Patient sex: F
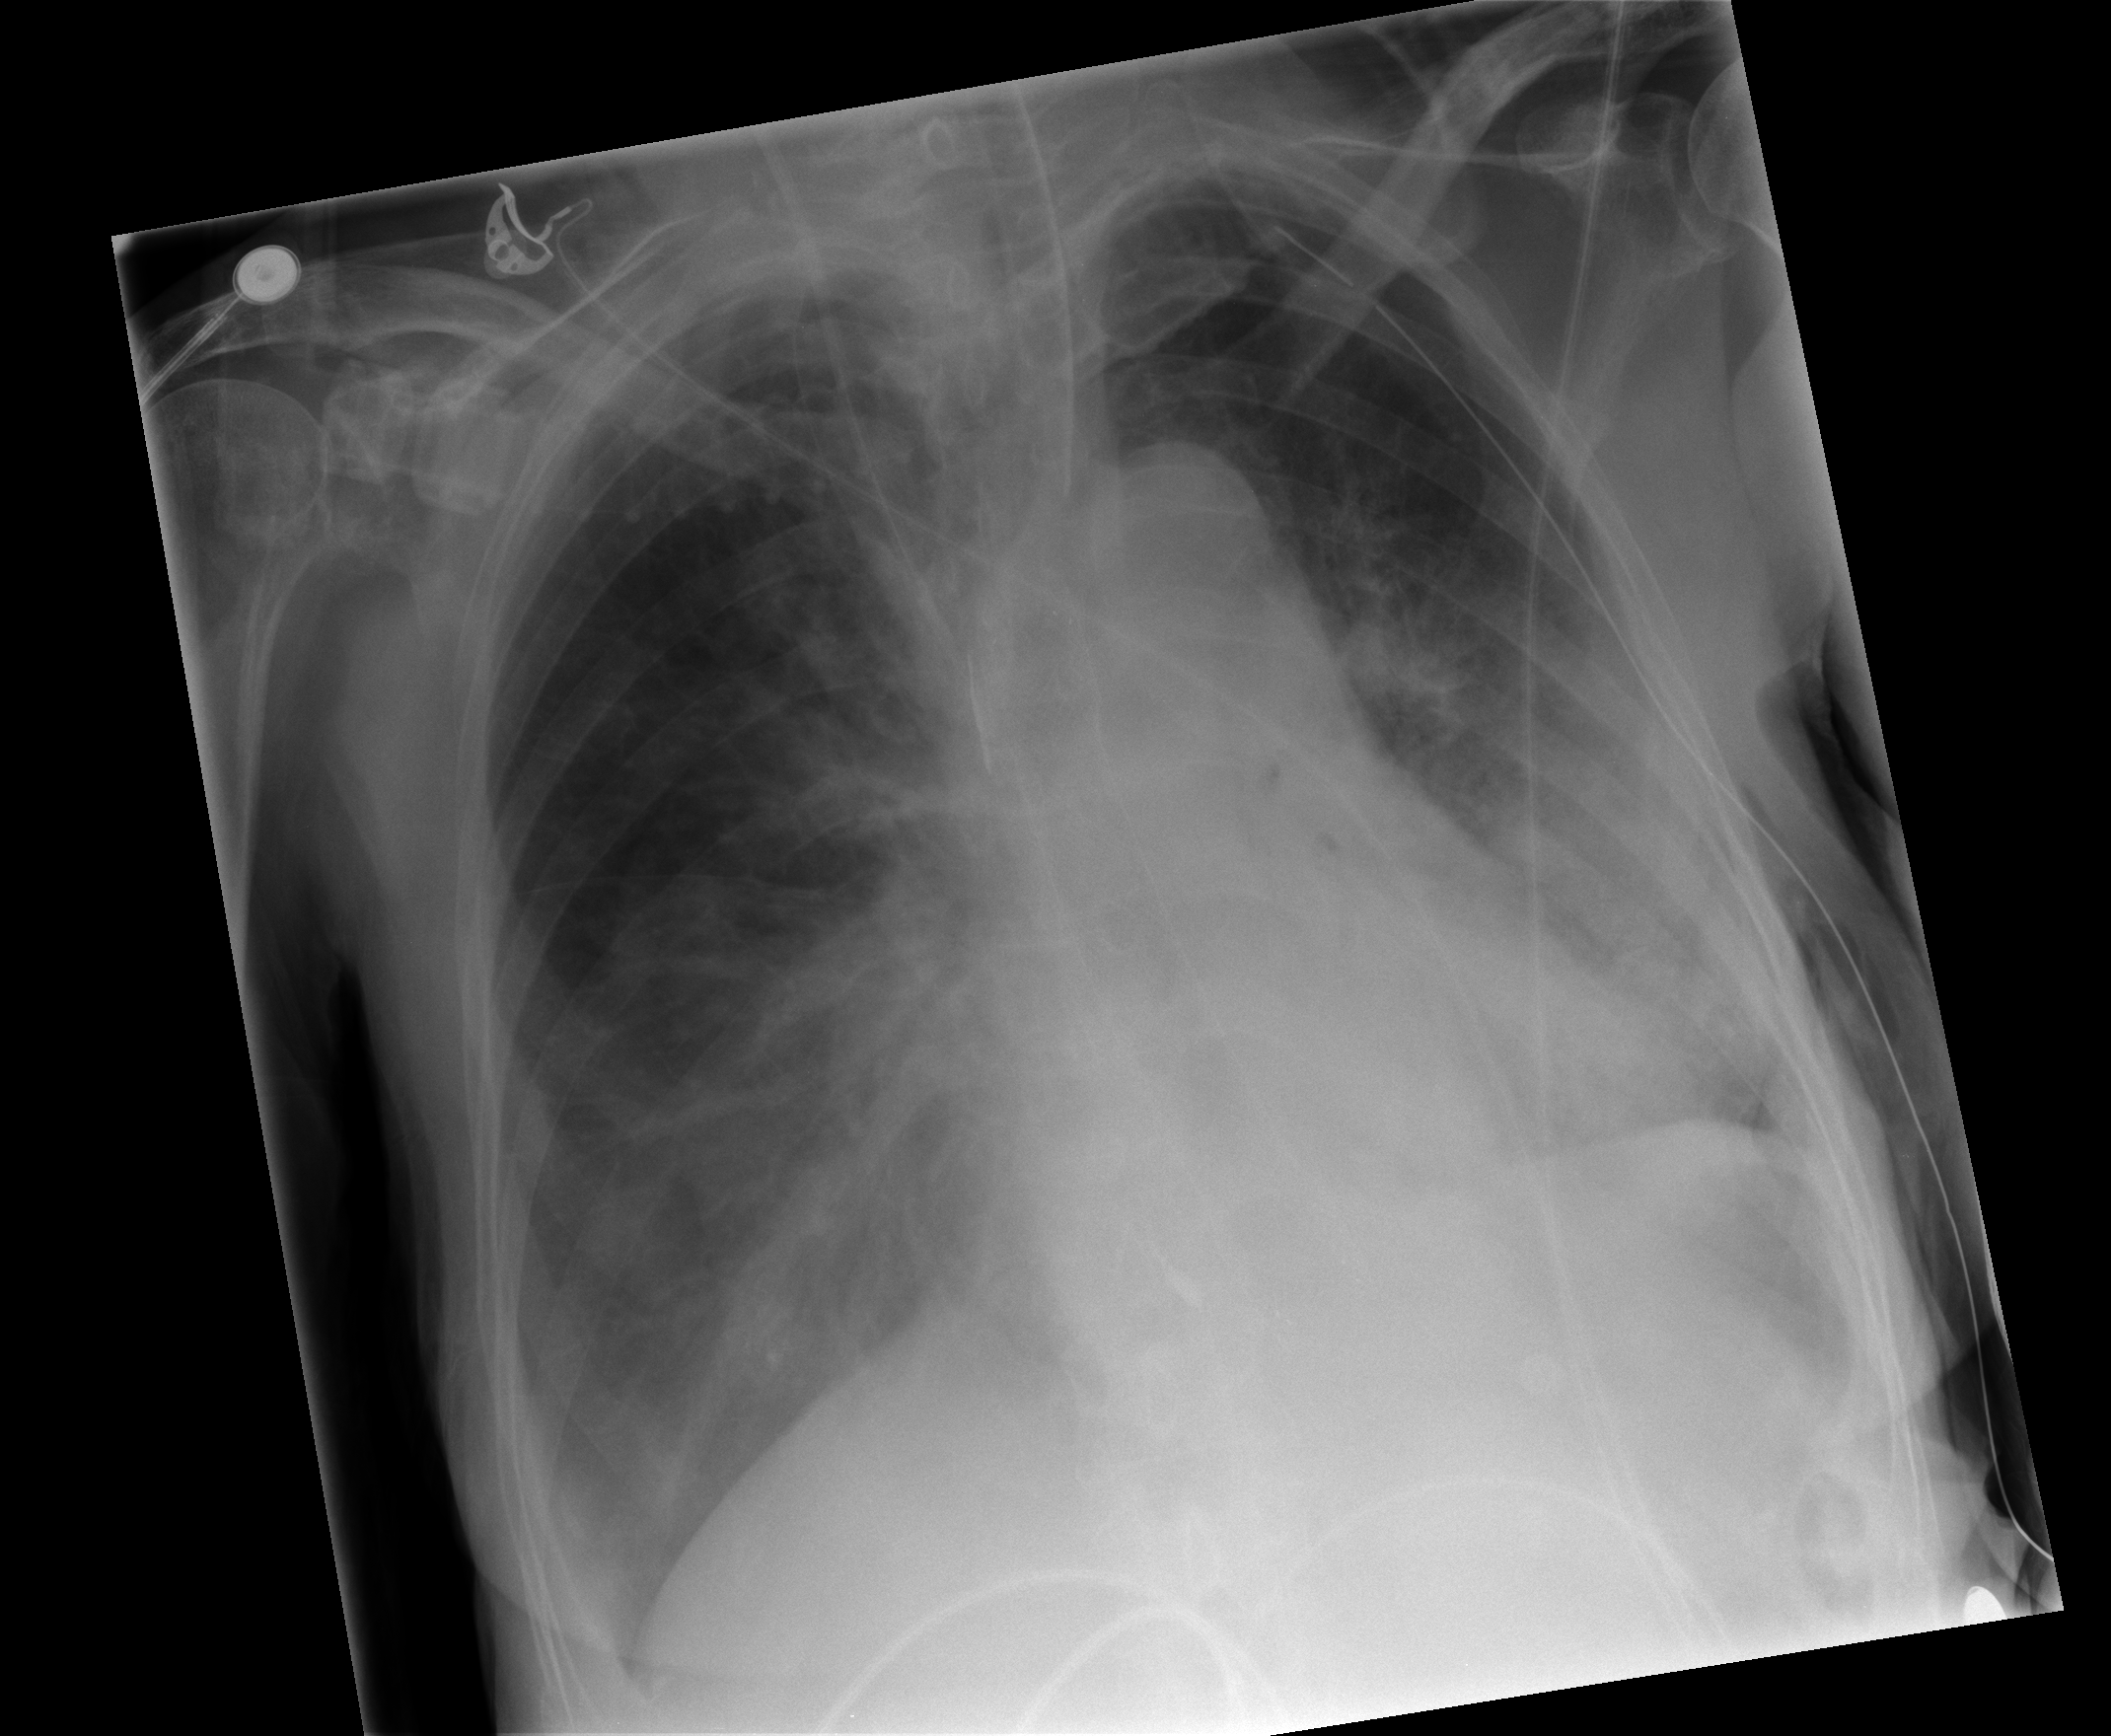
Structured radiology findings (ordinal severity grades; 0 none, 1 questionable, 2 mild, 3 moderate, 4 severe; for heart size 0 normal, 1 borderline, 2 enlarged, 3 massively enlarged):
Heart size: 2
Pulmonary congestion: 2
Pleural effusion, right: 2
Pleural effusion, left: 2
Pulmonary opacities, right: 2
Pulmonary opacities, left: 2
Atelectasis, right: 2
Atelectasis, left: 2